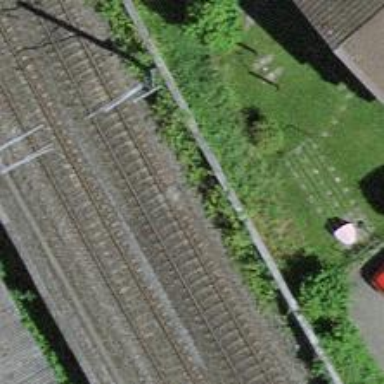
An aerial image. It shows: Single-track electrified railway with contact line.